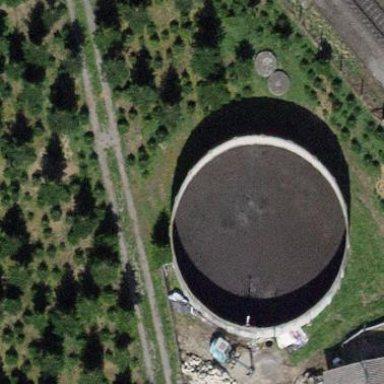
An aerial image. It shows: Storage tank that is man-made.